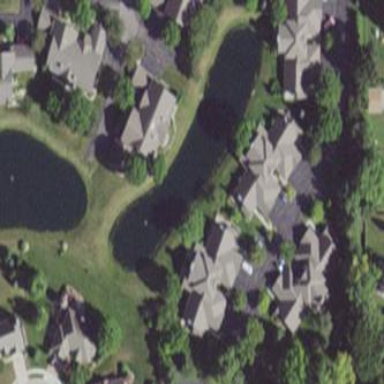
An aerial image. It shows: Serene pond surrounded by nature.